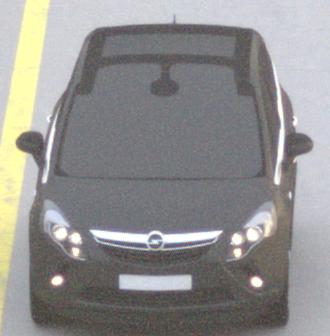
Make: Opel
Model: Zafira Tourer 1.8
Detailed model: Zafira (C) Tourer
Model produced from: 2012/01
Model produced until: 2015/06
Doors: 5
Color: gray
Road condition: dry road
Daytime: sunrise or sunset
Contrast: low contrast